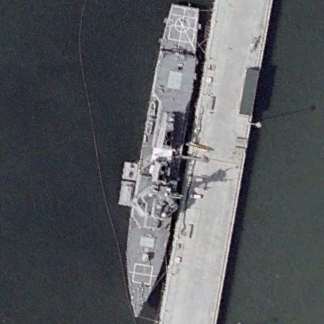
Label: destroyer